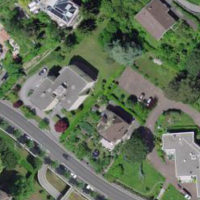
EUNIS habitat code: 55
Species observed at this site:
Erigeron karvinskianus